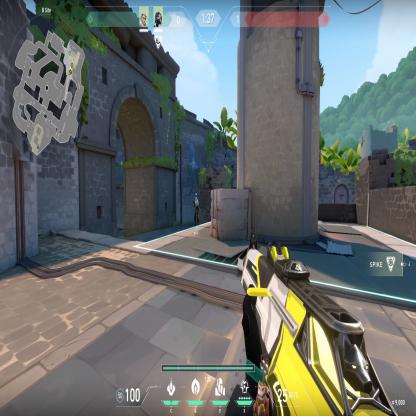
Label: teammate